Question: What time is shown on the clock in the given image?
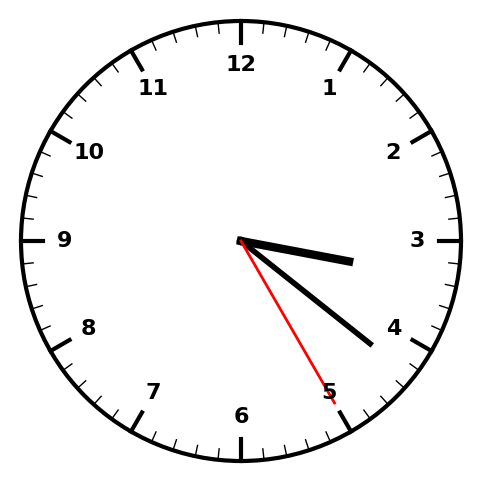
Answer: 03:21:25